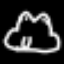
Label: frog